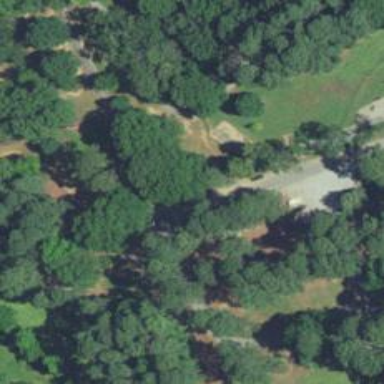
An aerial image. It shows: Park.